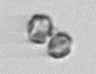
Label: Thalassiosira_sp_aff_mala